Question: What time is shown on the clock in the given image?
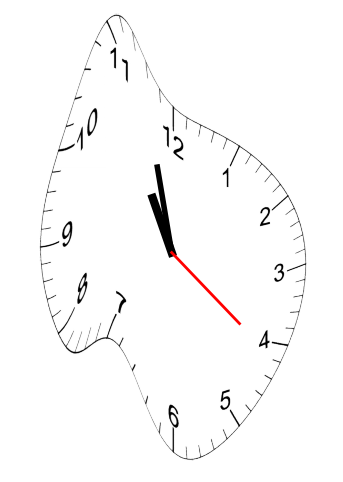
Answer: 10:57:21